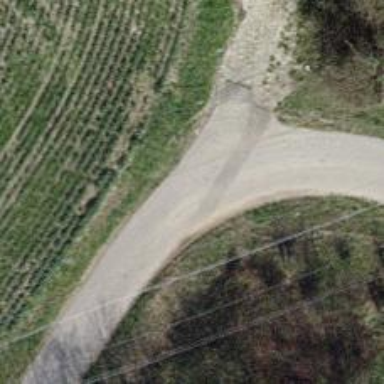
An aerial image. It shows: Unclassified road with asphalt surface. The track type is grade 1.